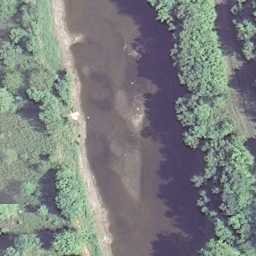
Label: river